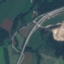
Land use / land cover: Highway